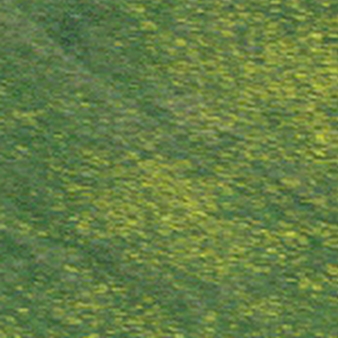
Label: other